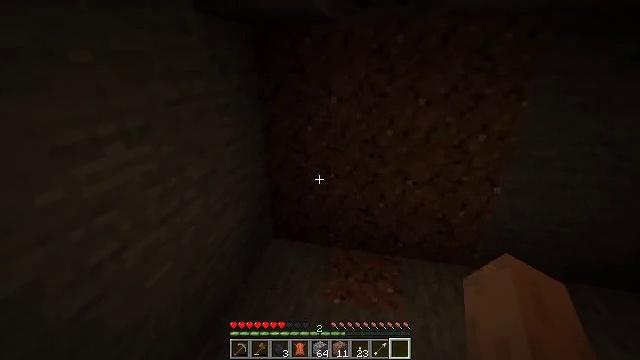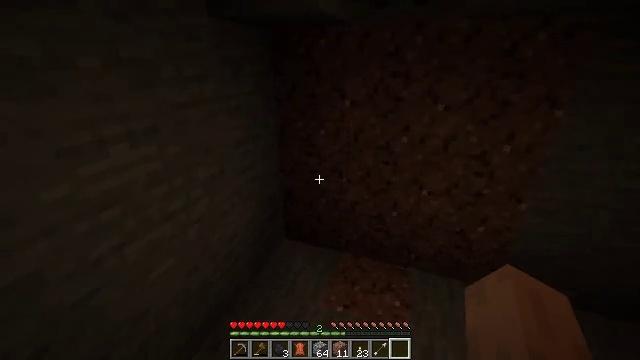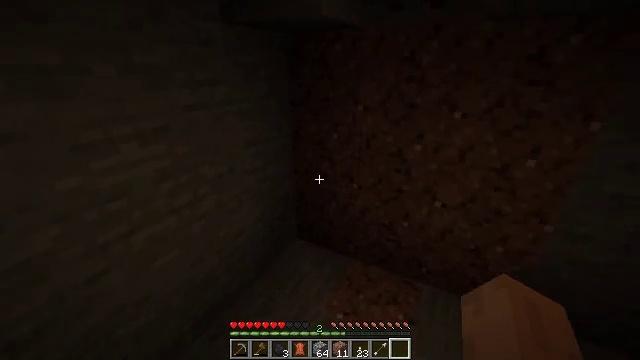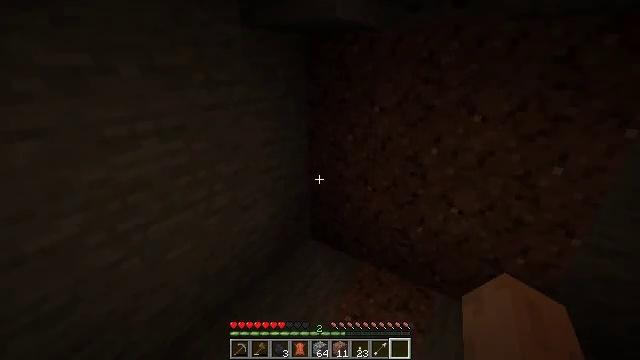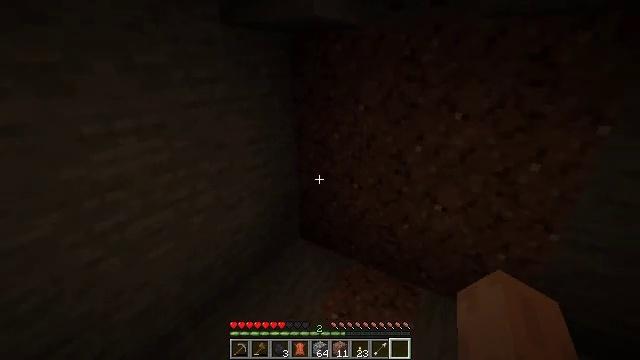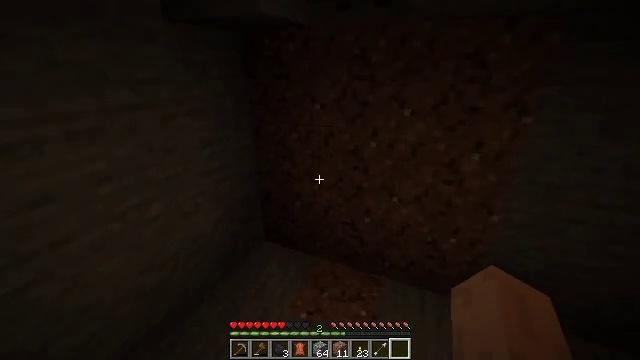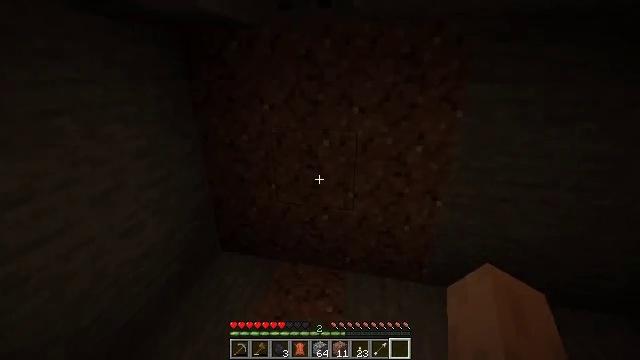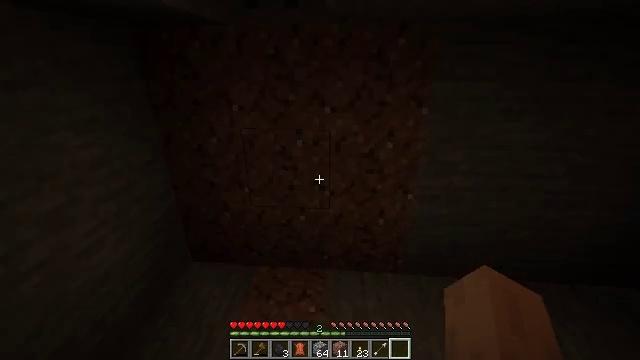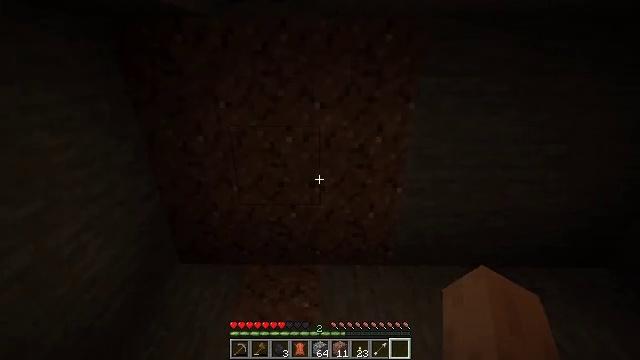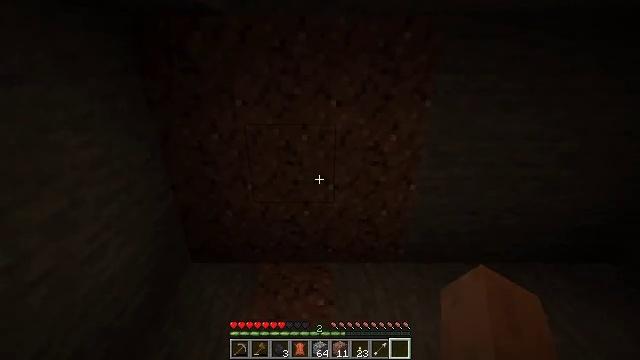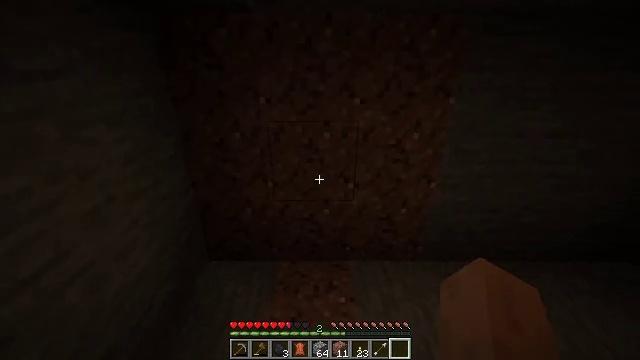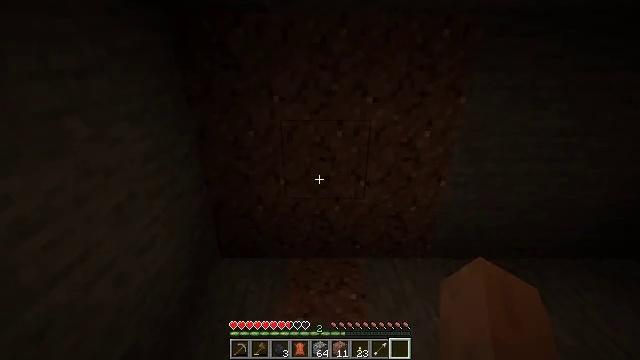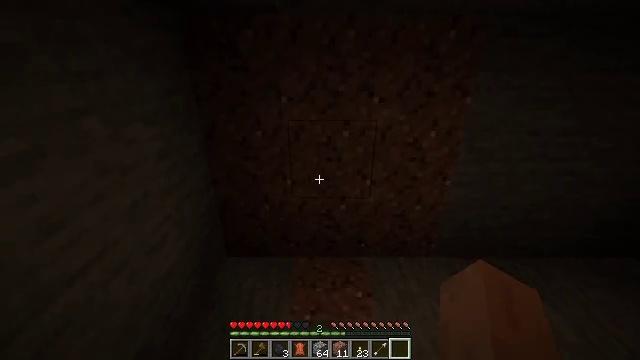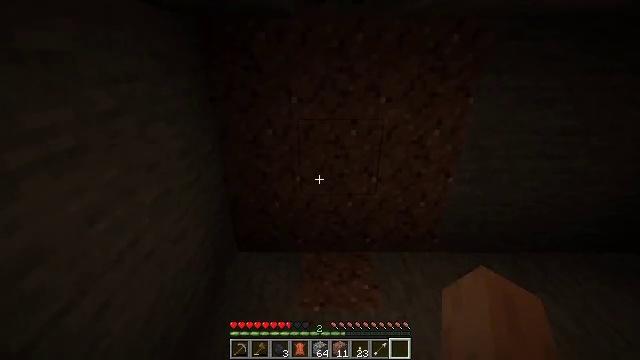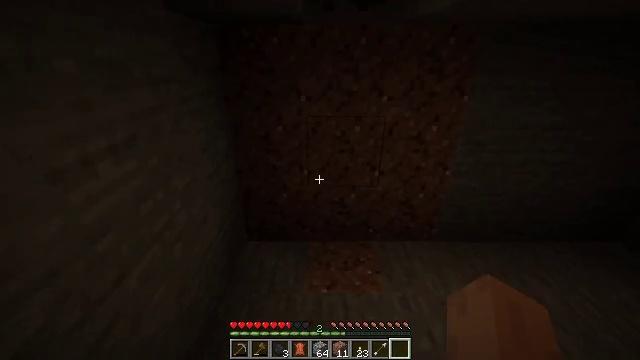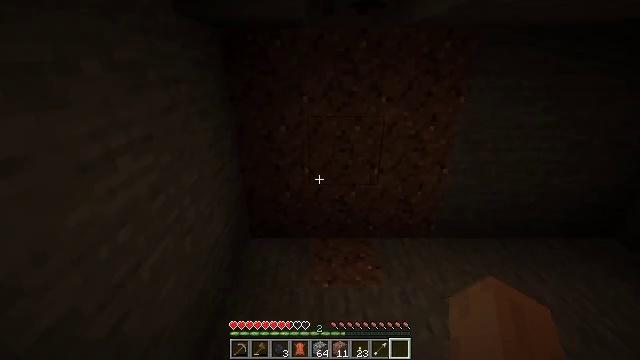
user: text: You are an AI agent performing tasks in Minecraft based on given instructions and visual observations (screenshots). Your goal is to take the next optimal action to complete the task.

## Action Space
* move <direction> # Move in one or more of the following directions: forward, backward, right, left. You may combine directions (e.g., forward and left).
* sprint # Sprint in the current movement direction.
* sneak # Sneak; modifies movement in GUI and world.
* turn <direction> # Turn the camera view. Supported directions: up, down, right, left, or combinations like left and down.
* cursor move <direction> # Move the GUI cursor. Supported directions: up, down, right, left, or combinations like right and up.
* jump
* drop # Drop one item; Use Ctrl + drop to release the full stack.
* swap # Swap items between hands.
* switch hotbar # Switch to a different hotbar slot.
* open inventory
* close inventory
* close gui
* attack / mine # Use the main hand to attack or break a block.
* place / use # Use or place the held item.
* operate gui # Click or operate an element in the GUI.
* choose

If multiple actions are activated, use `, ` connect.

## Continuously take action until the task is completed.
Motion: motion action
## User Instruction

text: Digging the cobblestone underground.
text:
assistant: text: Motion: move right, turn left
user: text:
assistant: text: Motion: move right, turn left
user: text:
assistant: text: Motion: turn left
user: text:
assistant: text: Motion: turn right
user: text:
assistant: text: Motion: turn right
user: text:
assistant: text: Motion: move left, turn right
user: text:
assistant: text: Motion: move left, turn right
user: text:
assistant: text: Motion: move left, turn right
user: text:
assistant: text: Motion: move left
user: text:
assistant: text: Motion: move left
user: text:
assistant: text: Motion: move back and move left
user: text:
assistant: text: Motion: move back
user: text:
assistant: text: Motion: move back
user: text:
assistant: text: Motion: move back
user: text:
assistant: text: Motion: move back
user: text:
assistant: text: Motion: move back
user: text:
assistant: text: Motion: move back
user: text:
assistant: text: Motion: move back
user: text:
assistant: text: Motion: move back and move left
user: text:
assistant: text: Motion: move left
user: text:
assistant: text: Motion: move left
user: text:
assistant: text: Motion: move left
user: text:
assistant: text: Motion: move left
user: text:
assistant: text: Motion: move left
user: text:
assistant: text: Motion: move left
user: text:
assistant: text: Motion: move left, turn right
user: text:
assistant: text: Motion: move left, turn right
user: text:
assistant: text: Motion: turn right
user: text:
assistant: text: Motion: turn right
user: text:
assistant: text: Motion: turn right